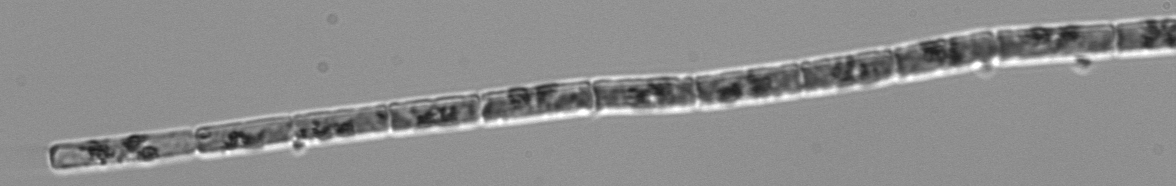
Label: Guinardia_delicatula